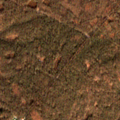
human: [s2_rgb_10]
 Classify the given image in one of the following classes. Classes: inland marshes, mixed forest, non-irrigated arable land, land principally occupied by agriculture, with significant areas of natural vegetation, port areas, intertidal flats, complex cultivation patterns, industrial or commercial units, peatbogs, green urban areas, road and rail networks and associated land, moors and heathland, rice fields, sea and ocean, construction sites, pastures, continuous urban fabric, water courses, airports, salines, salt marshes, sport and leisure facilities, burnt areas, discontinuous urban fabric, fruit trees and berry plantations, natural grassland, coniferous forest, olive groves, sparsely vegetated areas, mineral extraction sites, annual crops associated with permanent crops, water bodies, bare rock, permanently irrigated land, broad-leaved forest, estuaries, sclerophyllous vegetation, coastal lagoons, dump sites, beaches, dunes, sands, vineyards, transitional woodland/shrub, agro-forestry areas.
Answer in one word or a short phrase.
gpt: complex cultivation patterns, broad-leaved forest